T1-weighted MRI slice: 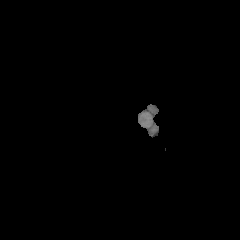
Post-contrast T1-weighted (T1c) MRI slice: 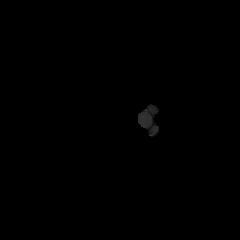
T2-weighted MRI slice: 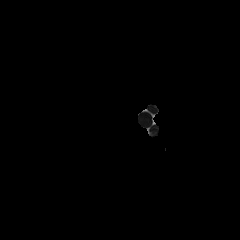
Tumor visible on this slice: no